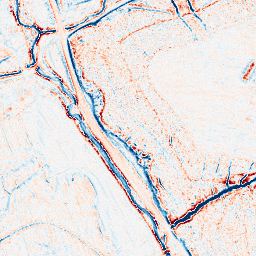
Category: edge_preserving
Decomposition family: anisotropic_diffusion
Decomposition parameters: iterations: 10
kappa: 50
gamma: 0.15
Upsampling method: lanczos
Upsampling parameters: scale: 4
Upsampling scale: 4